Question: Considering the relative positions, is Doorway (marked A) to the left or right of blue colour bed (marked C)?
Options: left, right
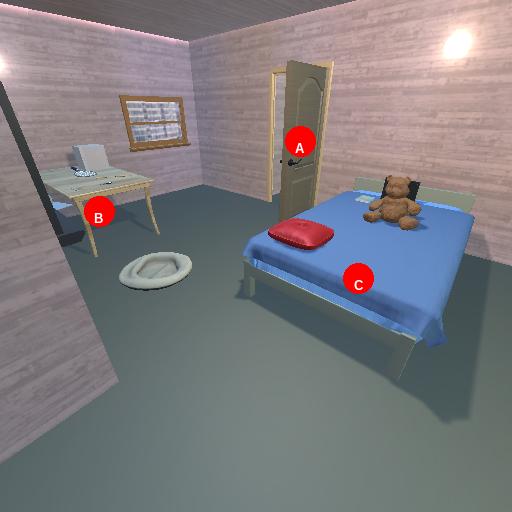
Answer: left